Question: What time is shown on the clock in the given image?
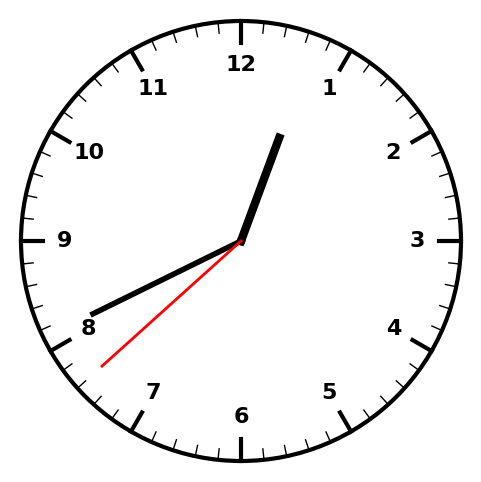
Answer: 12:40:38